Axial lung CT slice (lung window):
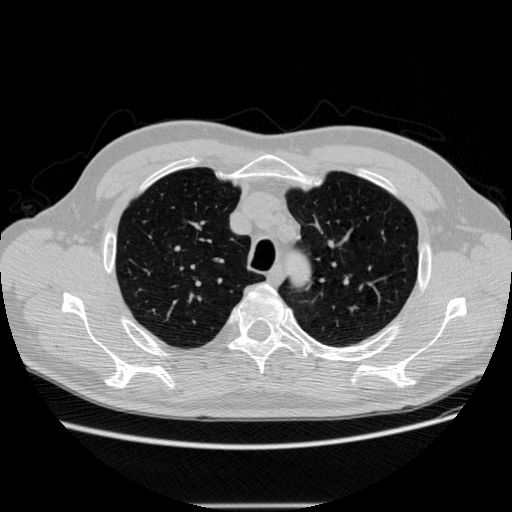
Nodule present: no